Question: I'm using 'Simple HTML Dom' to scrape the HN Front Page (news.ycombinator.com), which works great of the time.
However, every now and then they promote a job/company that lacks the elements that the scraper is looking for, i.e. score, username and number of comments.

This of course, breaks the array and thus the output of my script:
'''
<?php
// 2012-02-12 Maximilian (Extract news.ycombinator.com's Front Page)
// Set the header during development
//header ("content-type: text/xml");
// Call the external PHP Simple HTML DOM Parser (http://simplehtmldom.sourceforge.net/manual.htm)
include('lib/simple_html_dom.php');
date_default_timezone_set('Europe/Berlin');
// Download 'news.ycombinator.com' content
//$tmp = file_get_contents('http://news.ycombinator.com');
//file_put_contents('get.tmp', $tmp);
// Retrieve the content
$html = file_get_html('tc.tmp');
// Set the extraction pattern for each item
$title = $html->find("tr td table tr td.title a");
$score = $html->find("tr td.subtext span");
$user = $html->find("tr td.subtext a[href^=user]");
$link = $html->find("tr td table tr td.title a");
$time = $html->find("tr td.subtext");
$additionals = $html->find("tr td.subtext a[href^=item?id]");
// Construct the feed by looping through the items
for($i=0;$i<29;$i++) {
$cr=1;
// Check if the item points to an external website
if (!strstr($link[$i]->href,'http')) {
$url = 'http://news.ycombinator.com/'.$link[$i]->href;
$description = "Join the discussion on Hacker News.";
} else {
$url = $link[$i]->href;
// Getting content here
if (empty($abstract)) {
$description ="Failed to load any relevant content. Please try again later.";
} else {
$description = $abstract;
}
}
// Put all the items together
$result .= '<item><id>f'.$i.'</id><title>'.htmlspecialchars(trim($title[$i]->plaintext)).'</title><description><![CDATA['.$description.']]></description><pubDate>'.str_replace(' | '.$additionals[$i]->plaintext,'',str_replace($score[$i]->plaintext.' by '.$user[$i]->plaintext.' ','',$time[$i]->plaintext)).'</pubDate><score>'.$score[$i]->plaintext.'</score><user>'.$user[$i]->plaintext.'</user><comments>'.$additionals[$i]->plaintext.'</comments><id>'.substr($additionals[$i]->href,8).'</id><discussion>http://news.ycombinator.com/'.$additionals[$i]->href.'</discussion><link>'.htmlspecialchars($url).'</link></item>';
}
$output = '<rss><channel><id>news.ycombinator.com Frontpage</id><buildDate>'.date('Y-m-d H:i:s').'</buildDate>'.$result.'</channel></rss>';
file_put_contents('tc.xml', $output);
?>
'''
Here's an example of the correct output
'''
<item>
<id>f0</id>
<title>Show HN: Bootswatch, free swatches for your Bootstrap site</title>
<description><![CDATA[Easy to Install Simply download the CSS file from the swatch of your choice and replace the one in Bootstrap. No messing around with hex values. Whole New Feel We've all been there with the black bar and blue buttons. See how a splash of color and typography can transform the feel of your site. Modular Changes are contained in just two LESS files, enabling modification and ensuring forward compatibility.]]></description>
<pubDate>3 hours ago</pubDate>
<score>196 points</score>
<user>parkov</user>
<comments>30 comments</comments>
<id><PHONE></id>
<discussion>http://news.ycombinator.com/item?id=<PHONE></discussion>
<link>http://bootswatch.com</link>
</item>
<item>
<id>f1</id>
<title>Louis CK inspires Jim Gaffigan to sell comedy special for $5 online</title>
<description><![CDATA[Dear Internet Friends,Inspired by the brilliant Louis CK, I have decided to debut my all-new hour stand-up special on my website, Jimgaffigan.com.Beginning sometime in April, "Jim Gaffigan: Mr. Universe" will be available exclusively for download for only $5. A dollar from each download will go directly to The Bob Woodruff Foundation; a charity dedicated to serving injured Veterans and their families.I am confident that the low price of my new comedy special and the fact that 20% of each $5 download will be donated to this very noble cause will prevent people from stealing it. Maybe I'm being naive, but I trust you guys.]]></description>
<pubDate>57 minutes ago</pubDate>
<score>25 points</score>
<user>rkudeshi</user>
<comments>4 comments</comments>
<id><PHONE></id>
<discussion>http://news.ycombinator.com/item?id=<PHONE></discussion>
<link>http://www.whosay.com/jimgaffigan/content/218011</link>
</item>
'''
And here's an example of incorrect output. Note that the elements are not empty, thus I cannot seem to catch the error and simply jump to the next item. Everything past the promotion post will break:
'''
<item>
<id>f14</id>
<title>Build the next Legos: We're hiring an iOS Developer &amp; Web Developer (YC S11)</title>
<description><![CDATA[Interested in building the next generation of toys on digital devices such as the iPad? That's what we're doing here at Launchpad Toys with apps like Toontastic (Named one of the "Top 10 iPad Apps of 2011" by the New York Times and was recently added to the iTunes Hall of Fame) and an awesom]]><![CDATA[e suite of others we have under development. We're looking for creative and playful coders that have made games or highly visual apps/sites in the past for our two open development positions. As a kid, you probably played with Legos endlessly and grew up to be a hacker because you still love building things. Sounds like you? Email us at howdy@launchpadtoys.com with a couple links to some projects and code that we can look at along with your resume.]]></description>
<pubDate>2 hours ago</pubDate>
<score>14 points</score>
<user>bproper</user>
<comments>7 comments</comments>
<id><PHONE></id>
<discussion>http://news.ycombinator.com/item?id=<PHONE></discussion>
<link>http://launchpadtoys.com/blog/2012/02/iosdeveloper-webdeveloper/</link>
</item>
<item>
<id>f15</id>
<title>SOPA foe Fred Wilson supports a blacklist on pirate sites</title>
<description><![CDATA[VC Fred Wilson says Google, Bing, Facebook, and Twitter should warn people when they try to log in at known pirate sites: "We don't need legislation." Fred Wilson says: If they try to pass antipiracy legislation, it will once again be 'war.' (Credit: Greg Sandoval/CNET) Fred Wilson, a well-known ven]]><![CDATA[ture capitalist from New York, says he's in favor of creating a blacklist for Web sites found to traffic in pirated films, music, and other intellectual property. The co-founder of Union Square Ventures told a gathering of media executives at the Paley Center for Media yesterday that he believes a good antipiracy measure would be for Google, Twitter, Facebook, and other major sites to issue warnings to people when they try to connect with a known pirate site. Fred Wilson, a co-founder of Union Square Ventures, says 'Our children have been taught to steal.' (Credit: Union Square Ventures) Wilson favors establishing an independent group to create a "black and white list." "The blacklist are those sites we all know are bad news," he told the audience in New York.]]></description>
<pubDate>14 points by bproper 2 hours ago | 7 comments</pubDate>
<score>24 points</score>
<user>andrewcross</user>
<comments>12 comments</comments>
<id><PHONE></id>
<discussion>http://news.ycombinator.com/item?id=<PHONE></discussion>
<link>http://news.cnet.com/8301-31001_3-57377862-261/post-sopa-influential-tech-investor-favors-blacklisting-pirate-sites/</link>
</item>
'''
So here's my question: How can I handle a situation where a particular element is missing and find() doesn't throw an error? Do I have to start from scratch, or is there a better approach in scraping the HN front page?
For anyone curious, here's the whole XML file: <URL>
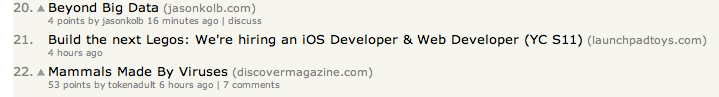
Answer: You have to work by chunks in order to handle that, there seems to be a dummy spacer element that can help you with that:
'''
$news = preg_split('/<tr style="height:5px"><\/tr>/',$html->find('tbody',2)->innertext);
'''
And then use subselectors:
'''
foreach($news as $article){
$article = str_get_html($article)
// No upvote arrow found so its not a valid article
if(count($article->find('img')) === 0){
continue;
}
}
'''
And for the other elements you use the same selectors